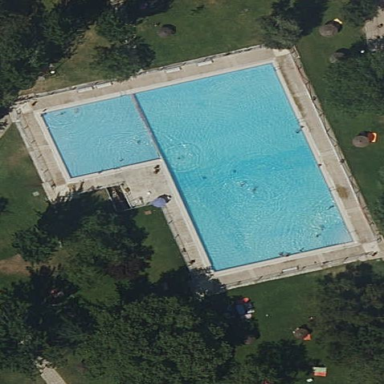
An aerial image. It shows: Swimming pool located in leisure land.